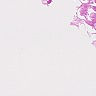
Metastatic tissue present: no